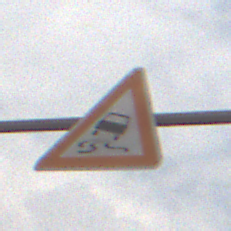
Verkehrszeichen: SchleuderOderRutschgefahr
Umgebung: Outdoor, Nature
Tageszeit: MorningAfternoon
Wetter: Overcast
Licht: Natural
Jahreszeit: NotSpecified
Kontrast: LowContrast